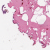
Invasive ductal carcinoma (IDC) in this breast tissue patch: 0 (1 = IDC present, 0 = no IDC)